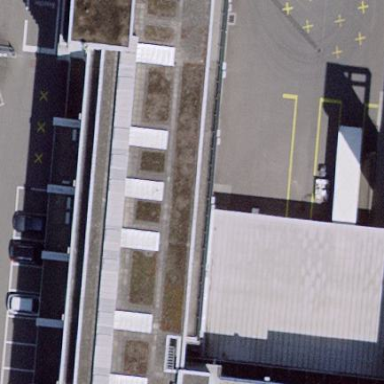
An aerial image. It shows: View of roof of building.